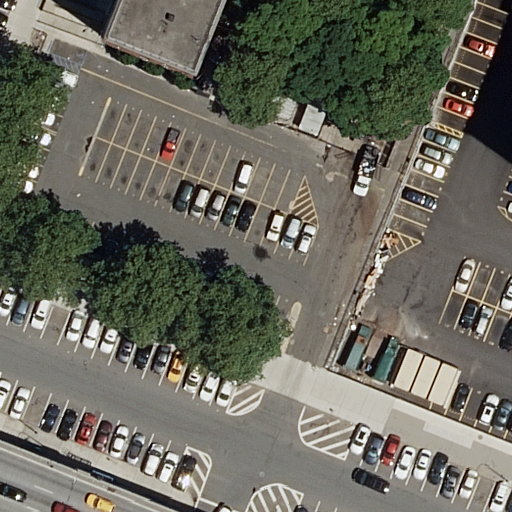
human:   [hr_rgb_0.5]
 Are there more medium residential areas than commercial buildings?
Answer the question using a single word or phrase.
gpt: no

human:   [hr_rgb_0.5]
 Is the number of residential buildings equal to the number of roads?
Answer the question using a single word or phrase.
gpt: no

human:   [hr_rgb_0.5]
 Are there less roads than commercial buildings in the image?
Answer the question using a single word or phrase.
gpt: no

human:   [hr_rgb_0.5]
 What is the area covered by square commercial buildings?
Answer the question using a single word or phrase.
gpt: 0m2

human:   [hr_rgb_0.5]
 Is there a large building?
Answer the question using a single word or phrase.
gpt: yes

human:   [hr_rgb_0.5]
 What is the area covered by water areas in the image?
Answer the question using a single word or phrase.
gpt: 0m2

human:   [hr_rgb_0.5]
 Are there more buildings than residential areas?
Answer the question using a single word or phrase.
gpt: no

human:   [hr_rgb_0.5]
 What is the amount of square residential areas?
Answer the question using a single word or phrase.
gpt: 0

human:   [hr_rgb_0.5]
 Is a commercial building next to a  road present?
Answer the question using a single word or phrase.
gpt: no

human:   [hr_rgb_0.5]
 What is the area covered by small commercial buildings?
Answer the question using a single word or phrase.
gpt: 0m2

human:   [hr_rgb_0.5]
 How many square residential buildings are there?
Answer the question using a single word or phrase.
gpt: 0

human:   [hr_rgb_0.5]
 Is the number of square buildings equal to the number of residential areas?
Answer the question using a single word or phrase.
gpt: no

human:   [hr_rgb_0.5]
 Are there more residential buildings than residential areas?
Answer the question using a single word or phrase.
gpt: no

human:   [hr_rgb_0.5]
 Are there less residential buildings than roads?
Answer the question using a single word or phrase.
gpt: yes

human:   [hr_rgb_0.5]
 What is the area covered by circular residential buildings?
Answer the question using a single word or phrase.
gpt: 0m2

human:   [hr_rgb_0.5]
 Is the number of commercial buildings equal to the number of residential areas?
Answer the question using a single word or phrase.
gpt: no

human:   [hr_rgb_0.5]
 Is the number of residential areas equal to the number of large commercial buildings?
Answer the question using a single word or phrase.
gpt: no

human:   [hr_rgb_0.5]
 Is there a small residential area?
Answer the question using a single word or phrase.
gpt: yes

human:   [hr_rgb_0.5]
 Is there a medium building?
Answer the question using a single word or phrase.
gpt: no

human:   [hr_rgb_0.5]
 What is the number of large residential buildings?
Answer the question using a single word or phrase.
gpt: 1

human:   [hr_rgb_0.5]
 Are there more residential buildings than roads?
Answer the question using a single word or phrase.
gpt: no

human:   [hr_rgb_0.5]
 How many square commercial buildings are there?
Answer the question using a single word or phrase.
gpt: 0

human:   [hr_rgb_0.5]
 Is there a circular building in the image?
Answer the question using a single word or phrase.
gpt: no

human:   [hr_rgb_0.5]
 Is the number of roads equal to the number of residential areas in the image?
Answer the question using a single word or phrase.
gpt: no

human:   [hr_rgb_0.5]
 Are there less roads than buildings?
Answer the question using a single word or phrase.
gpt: no

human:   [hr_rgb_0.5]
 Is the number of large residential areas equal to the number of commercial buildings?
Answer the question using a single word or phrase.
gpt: no

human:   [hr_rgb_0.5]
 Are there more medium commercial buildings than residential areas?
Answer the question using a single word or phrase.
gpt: no

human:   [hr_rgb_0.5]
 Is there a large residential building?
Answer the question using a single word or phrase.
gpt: yes

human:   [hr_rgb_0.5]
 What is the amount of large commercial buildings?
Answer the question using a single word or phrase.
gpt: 0

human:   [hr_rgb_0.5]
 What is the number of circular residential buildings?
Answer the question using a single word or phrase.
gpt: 0

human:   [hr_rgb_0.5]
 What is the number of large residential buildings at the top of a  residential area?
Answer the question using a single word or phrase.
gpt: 1

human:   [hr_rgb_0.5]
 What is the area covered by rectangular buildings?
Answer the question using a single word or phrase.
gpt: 0m2

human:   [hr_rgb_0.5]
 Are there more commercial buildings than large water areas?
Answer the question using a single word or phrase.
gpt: no

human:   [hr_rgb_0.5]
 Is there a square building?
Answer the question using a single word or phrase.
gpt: no

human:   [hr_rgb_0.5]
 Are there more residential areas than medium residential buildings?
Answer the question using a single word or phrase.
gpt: yes

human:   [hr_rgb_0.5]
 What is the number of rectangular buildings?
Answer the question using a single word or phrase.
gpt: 0